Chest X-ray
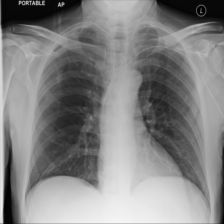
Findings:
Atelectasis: negative
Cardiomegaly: negative
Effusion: negative
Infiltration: negative
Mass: negative
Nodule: negative
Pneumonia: negative
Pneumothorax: negative
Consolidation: negative
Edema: negative
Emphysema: negative
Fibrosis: negative
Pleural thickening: negative
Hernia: negative